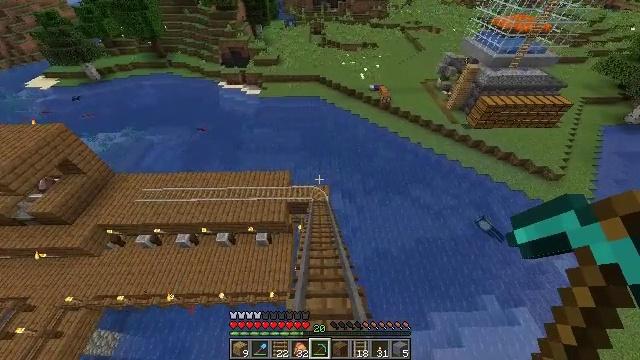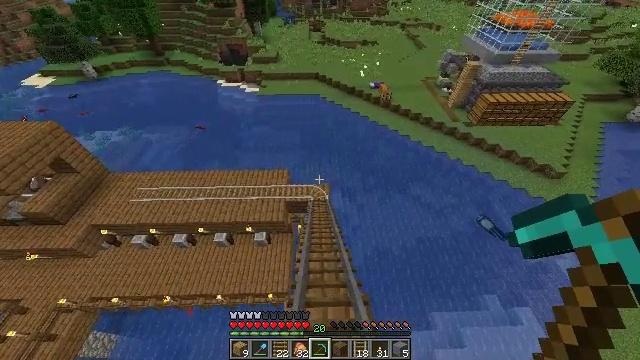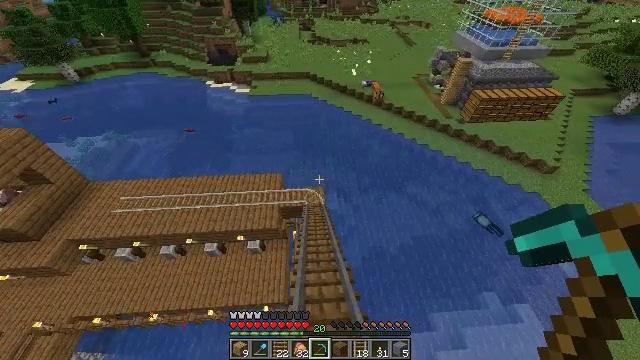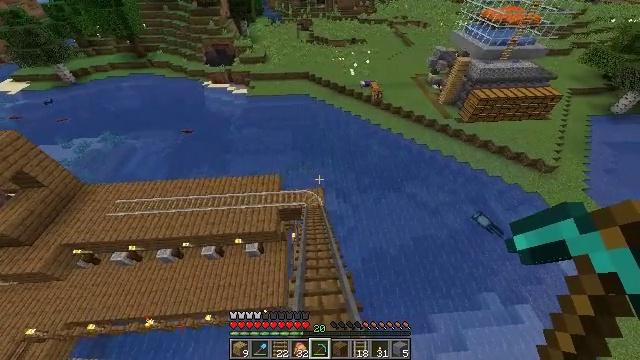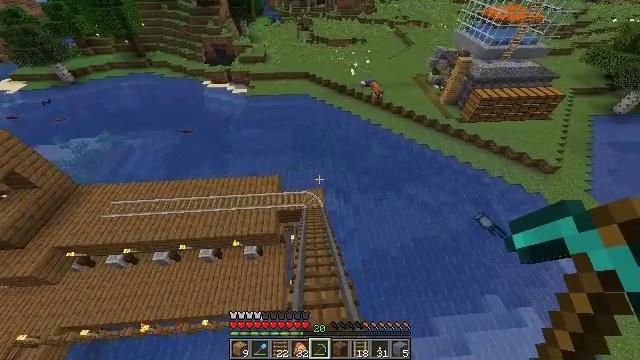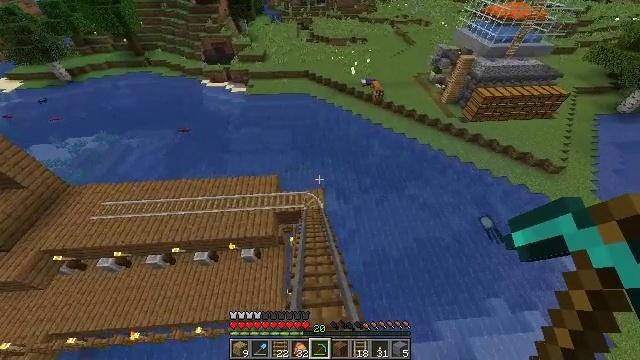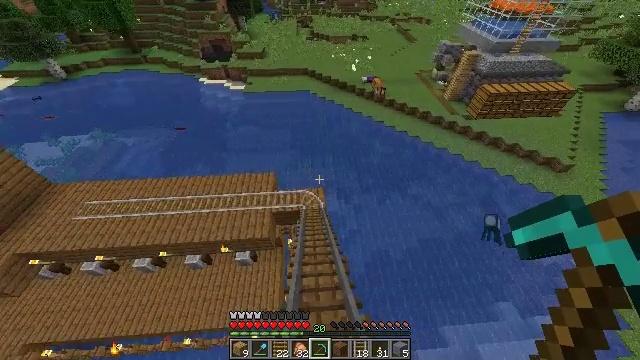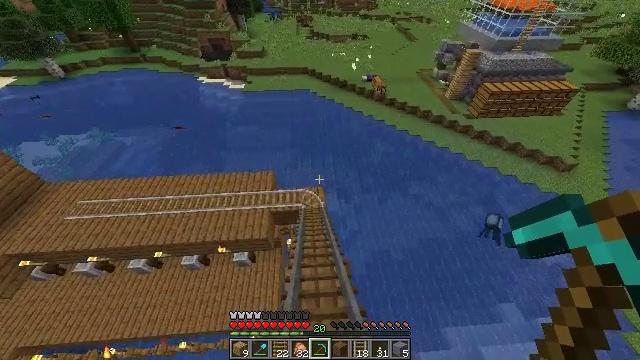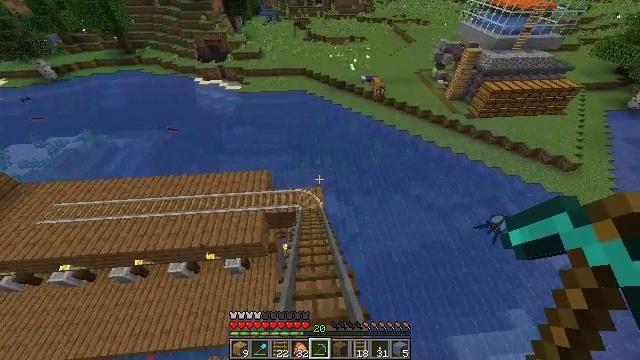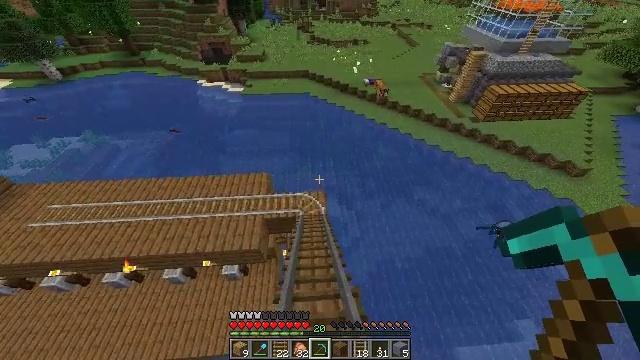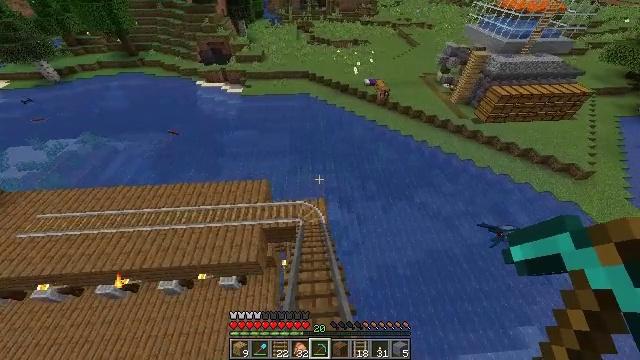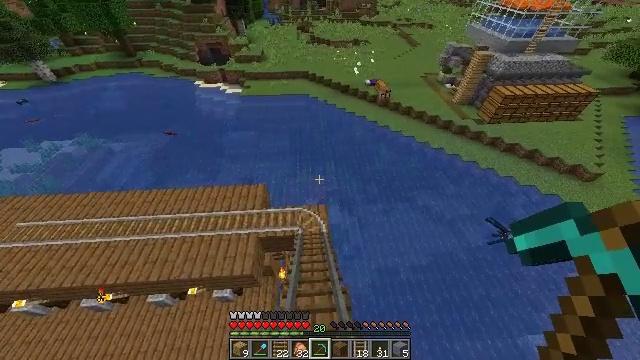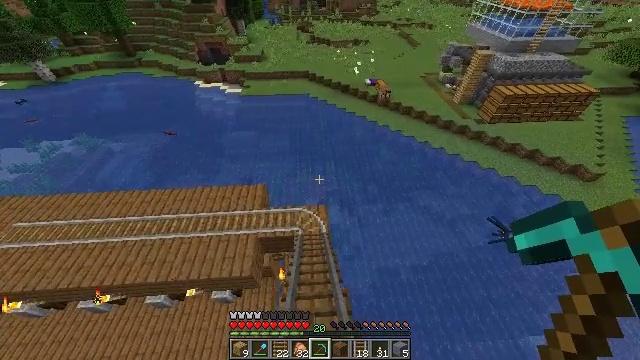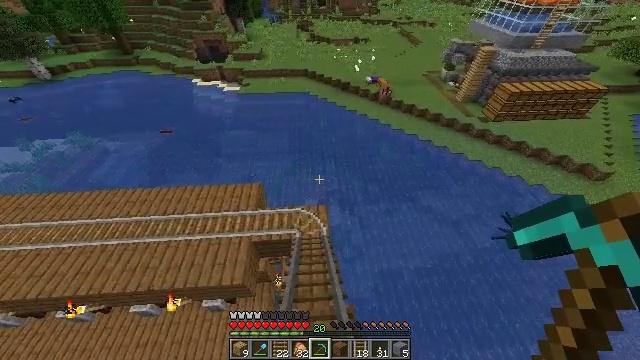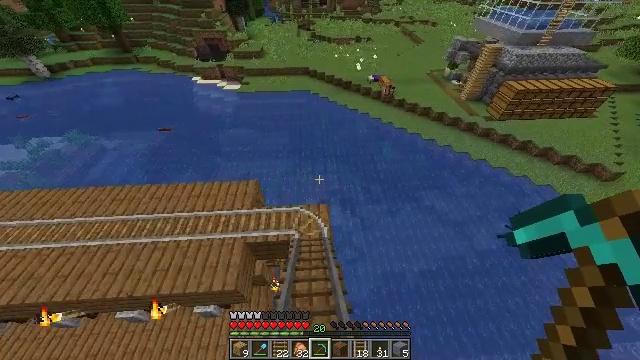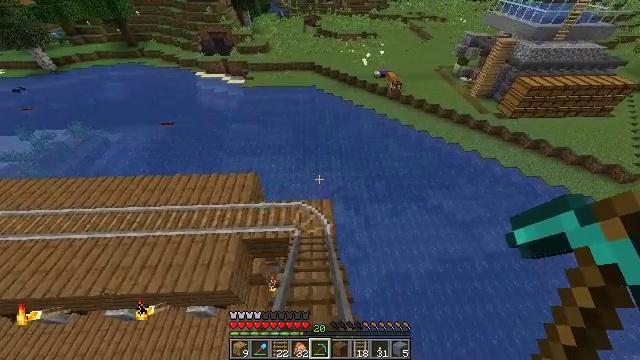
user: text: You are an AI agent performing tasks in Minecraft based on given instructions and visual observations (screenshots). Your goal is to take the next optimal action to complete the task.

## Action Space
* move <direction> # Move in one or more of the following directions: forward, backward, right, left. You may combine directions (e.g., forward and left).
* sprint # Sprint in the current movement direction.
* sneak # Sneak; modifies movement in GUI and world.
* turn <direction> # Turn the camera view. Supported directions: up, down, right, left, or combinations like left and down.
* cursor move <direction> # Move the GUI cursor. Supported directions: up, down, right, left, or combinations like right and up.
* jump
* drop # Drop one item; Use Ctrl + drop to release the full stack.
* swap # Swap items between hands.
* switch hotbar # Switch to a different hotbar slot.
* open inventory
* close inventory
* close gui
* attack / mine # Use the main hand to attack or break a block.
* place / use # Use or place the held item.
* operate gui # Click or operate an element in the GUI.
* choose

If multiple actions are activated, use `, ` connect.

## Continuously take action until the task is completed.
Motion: motion action
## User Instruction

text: Use clay to craft a brick.
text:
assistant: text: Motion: move forward
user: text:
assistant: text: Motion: move forward, turn right
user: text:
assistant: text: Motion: move forward, sprint
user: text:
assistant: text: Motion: move forward, sprint
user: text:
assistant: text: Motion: move forward, sprint
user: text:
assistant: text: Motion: move forward, sprint
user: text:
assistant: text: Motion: move forward
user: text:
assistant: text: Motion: move forward
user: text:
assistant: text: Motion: move forward
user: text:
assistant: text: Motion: move forward
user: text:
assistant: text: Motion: move forward
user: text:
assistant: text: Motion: move forward
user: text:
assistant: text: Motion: move forward
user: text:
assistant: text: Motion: move forward
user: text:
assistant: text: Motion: move forward, turn left
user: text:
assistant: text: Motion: move forward, turn left
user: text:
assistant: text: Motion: move forward, turn left
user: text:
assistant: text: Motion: move forward, turn left
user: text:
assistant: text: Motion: move forward, turn left
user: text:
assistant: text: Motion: move forward, turn left
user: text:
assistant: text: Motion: move forward, turn left
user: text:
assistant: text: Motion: move forward, turn left and up
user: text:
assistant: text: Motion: move forward, turn left and up
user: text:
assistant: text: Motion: move forward, turn left and up
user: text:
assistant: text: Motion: move forward, sprint, turn left and up
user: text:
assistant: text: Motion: move forward, sprint, turn left and up
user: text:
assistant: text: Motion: move forward, sprint, turn left and up
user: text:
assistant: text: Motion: move forward, sprint, turn left and up
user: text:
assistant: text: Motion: move forward, turn left and up
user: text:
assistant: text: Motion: move forward, turn left and up